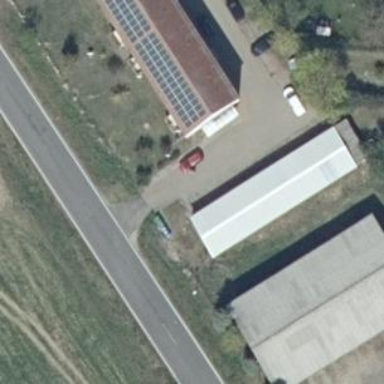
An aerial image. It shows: Gabled garage with light gray roof. The roof is oriented along the building.